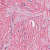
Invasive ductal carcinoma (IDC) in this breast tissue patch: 1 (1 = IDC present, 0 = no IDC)